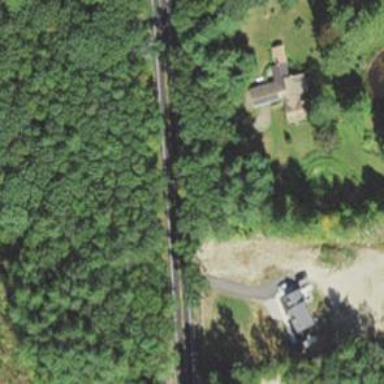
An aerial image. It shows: Residential driveway used as service road.